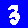
Digit: 3